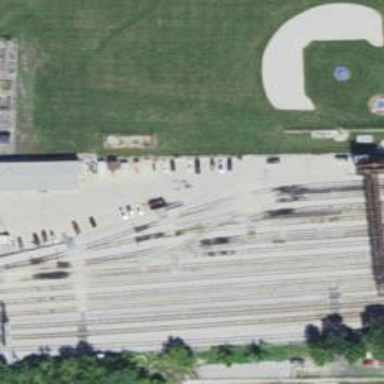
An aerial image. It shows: Railway yard in service.